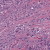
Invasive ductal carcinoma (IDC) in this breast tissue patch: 1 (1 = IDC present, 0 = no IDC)